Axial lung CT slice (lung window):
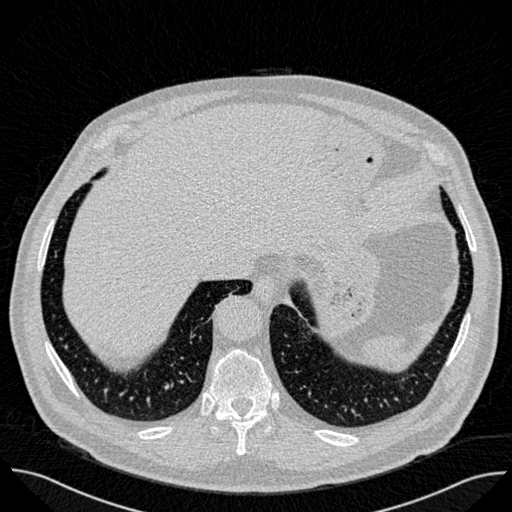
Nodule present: no